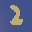
Label: 2